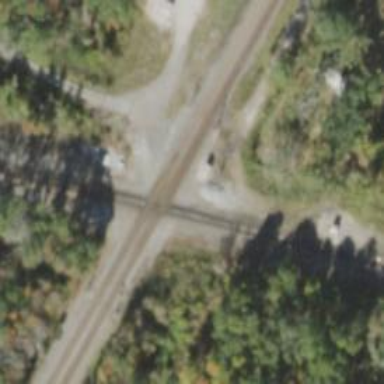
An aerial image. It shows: Railway crossing.